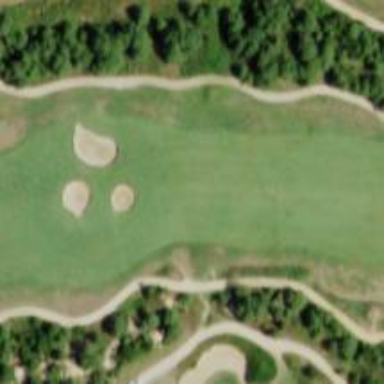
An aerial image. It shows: View of golf hole.